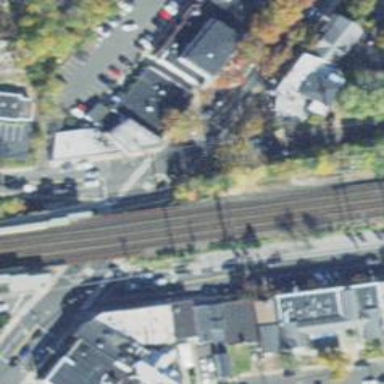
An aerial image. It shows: Bridge over railway with electrified contact lines.